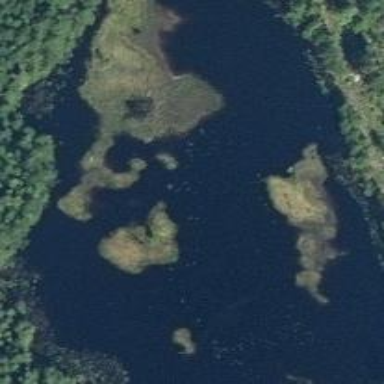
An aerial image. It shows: Serene lake.